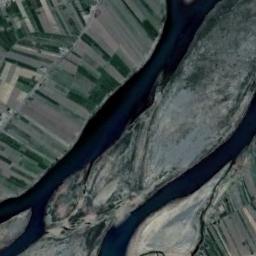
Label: river